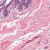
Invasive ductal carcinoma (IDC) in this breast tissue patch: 0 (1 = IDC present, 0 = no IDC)